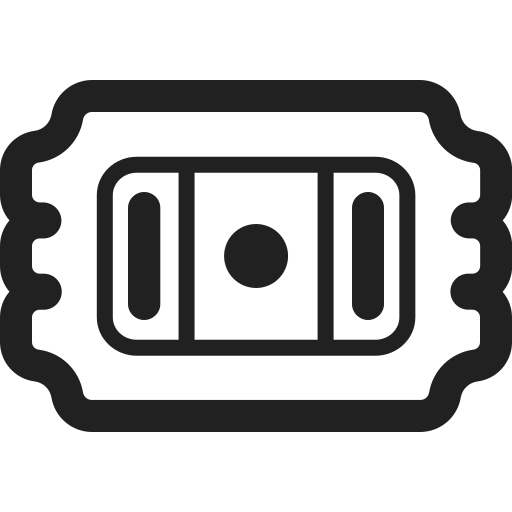
admission tickets high contrast